Field crop: maize
Growth stage: 2
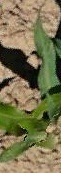
Species: maize